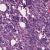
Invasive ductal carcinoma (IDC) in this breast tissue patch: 1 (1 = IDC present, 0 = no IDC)